Question: I need to modify during runtime the appearence of textures..
Some examples may be rendering them with a gray scale to indicate a deactivation, orange color for selection and so on
A little example that better shows what I would like to achieve

Right now my FS looks pretty simple
'''
#version 330
in vec2 fragmentUV;
out vec4 outputColor;
uniform sampler2D textureNode;
void main()
{
outputColor = texture(textureNode, fragmentUV).rgba;
}
'''
I thought I could control these few cases by setting an uniform variable to some hardcoded values...
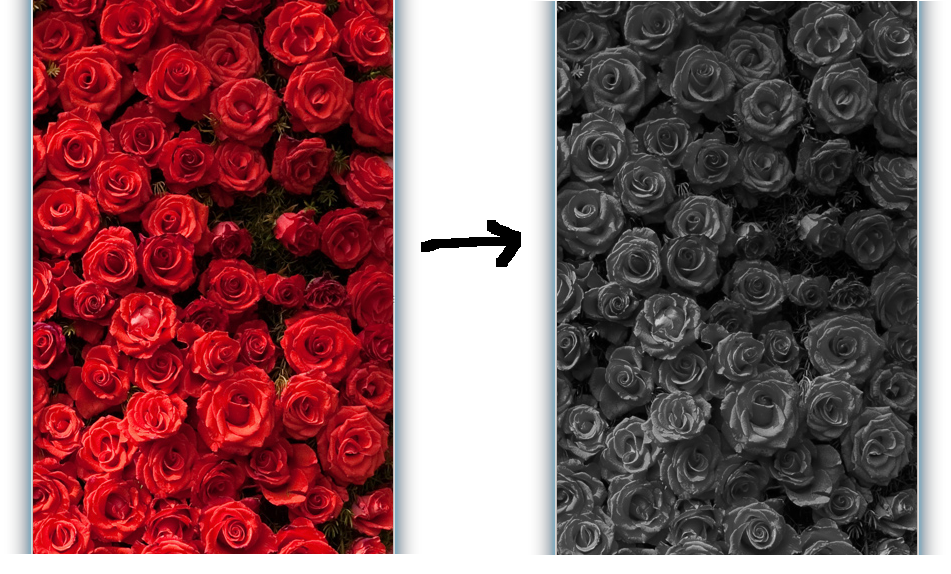
Answer: That's how you can convert an image into grayscale: <URL>
'''
float grayScale = dot(imageColor.rgb, vec3(0.299, 0.587, 0.114));
if (IsGrayScale){
gl_FragColor = vec4(grayScale, grayScale, grayScale, 1.0);
} else{
gl_FragColor = imageColor;
}
'''